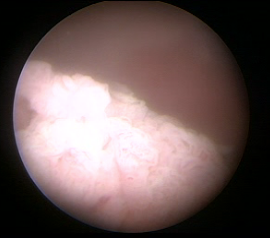
Modality: WLC
Class: Malignant
Subclass: HighGradePapillary
Lesion: L1
Stage: Ta
Morphology: Papillary
Bladder cancer association: Yes